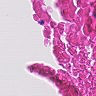
Metastatic tissue present: no